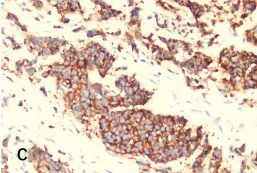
H&E staining and immunostaining of specimens from the resected mass (metastasis). Syn.
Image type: pathology (immunostaining)